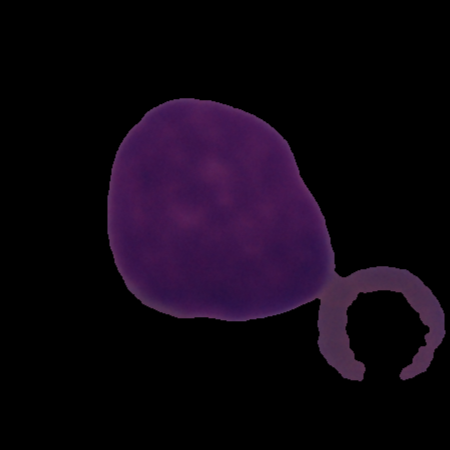
Label: cancer